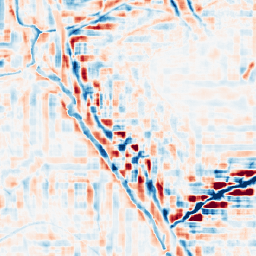
Category: wavelet
Decomposition family: wavelet_reverse_biorthogonal
Decomposition parameters: wavelet: rbio3.5
level: 4
Upsampling method: sinc_hamming
Upsampling parameters: scale: 8
kernel_size: 16
Upsampling scale: 8